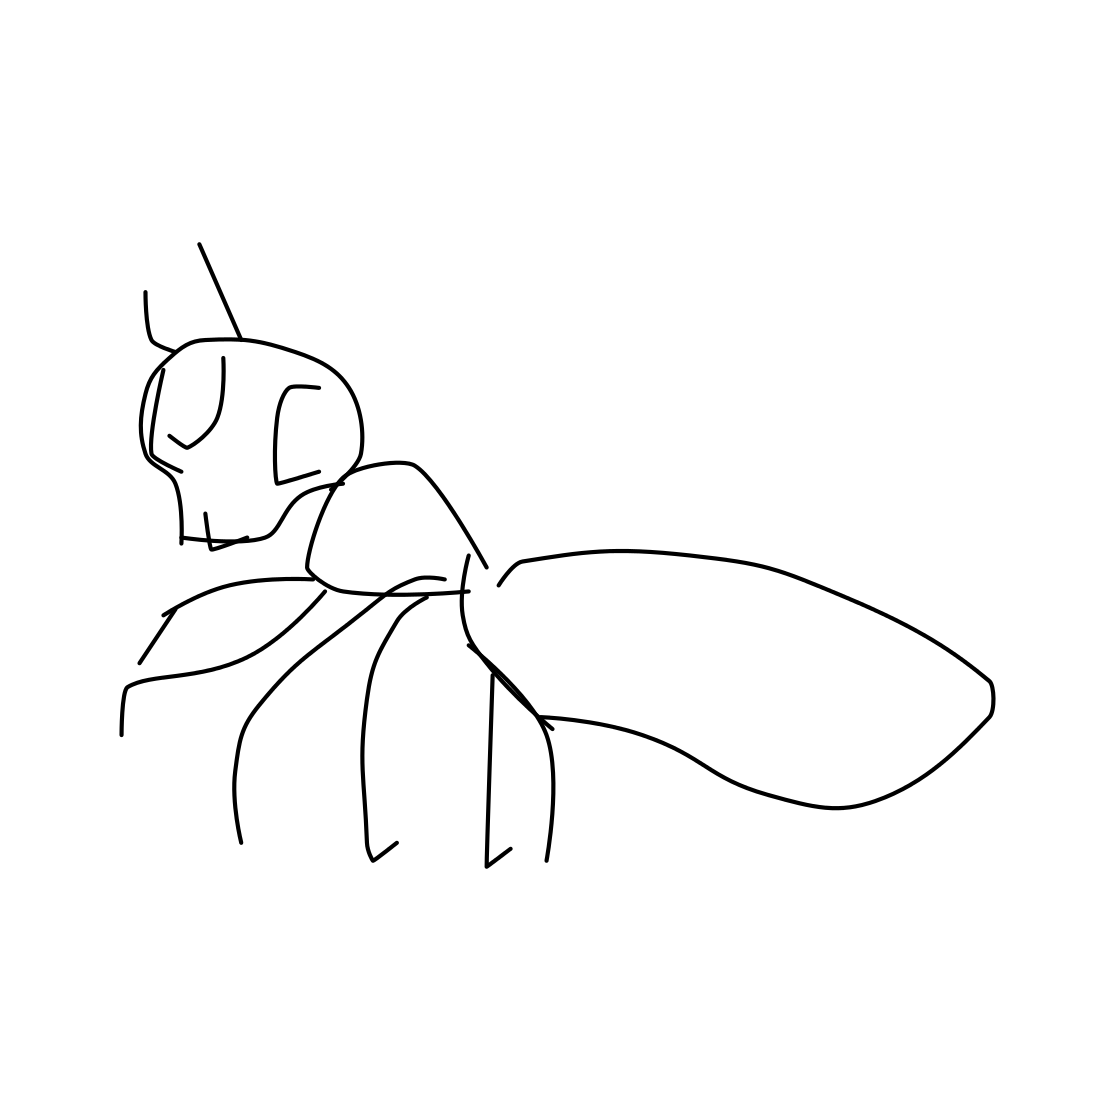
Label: ant